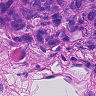
Metastatic tissue present: yes